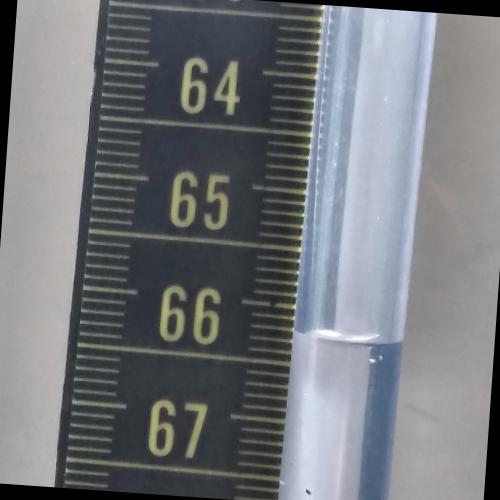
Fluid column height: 66.2 cm